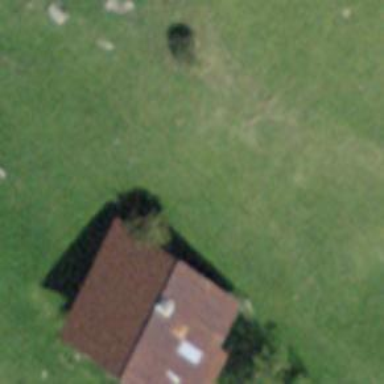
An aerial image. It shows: Farm building.